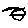
Label: hexagon